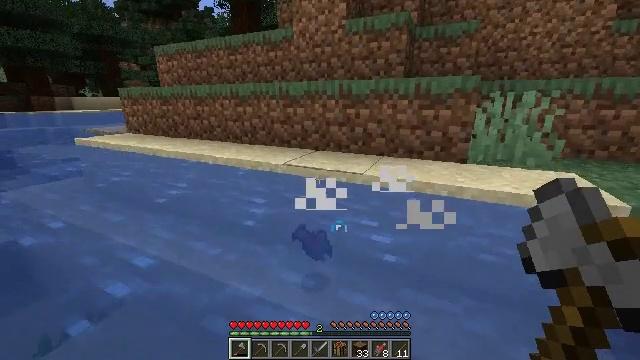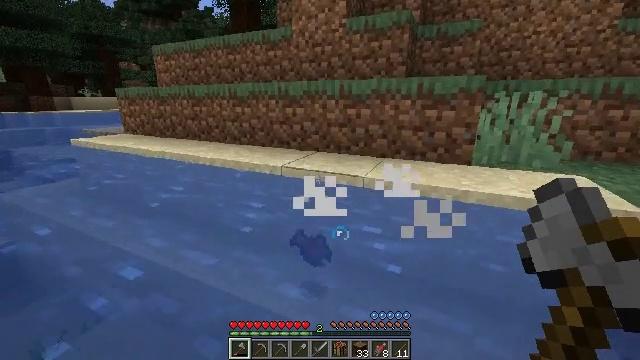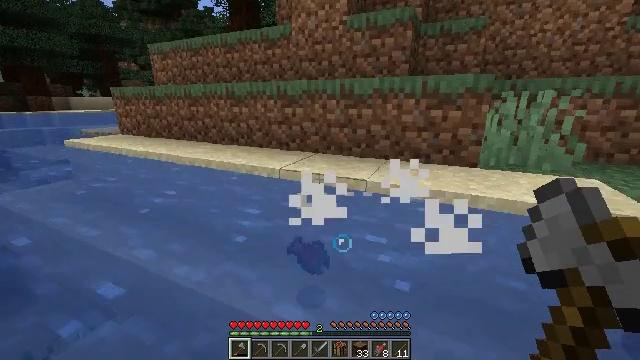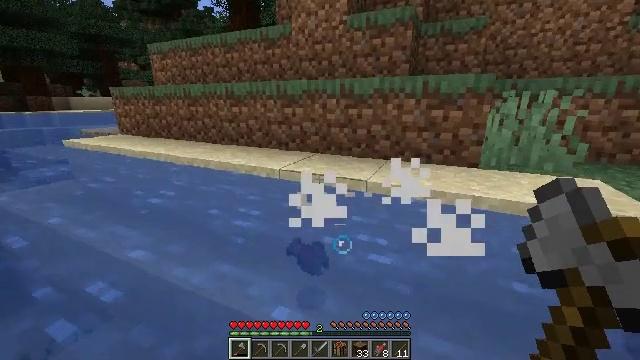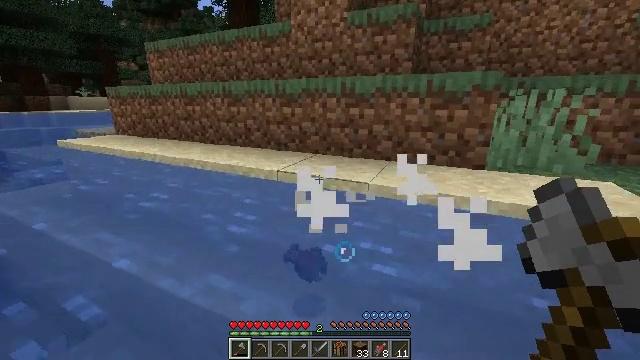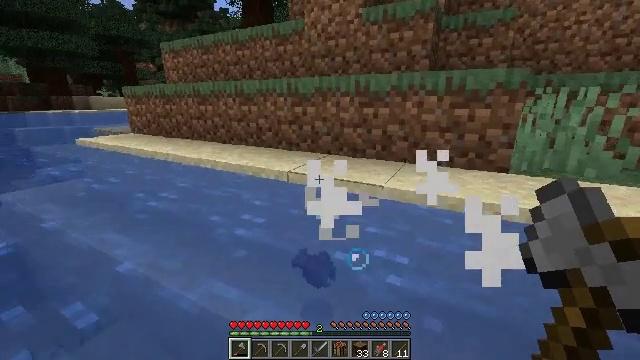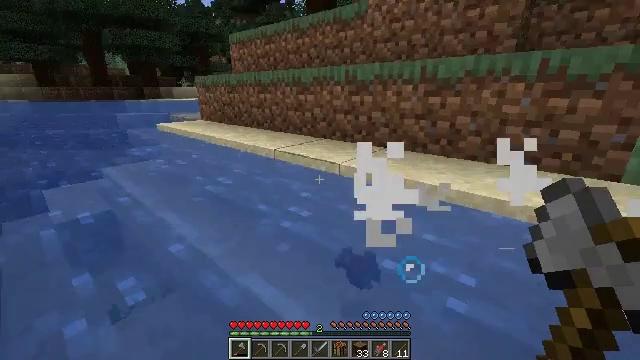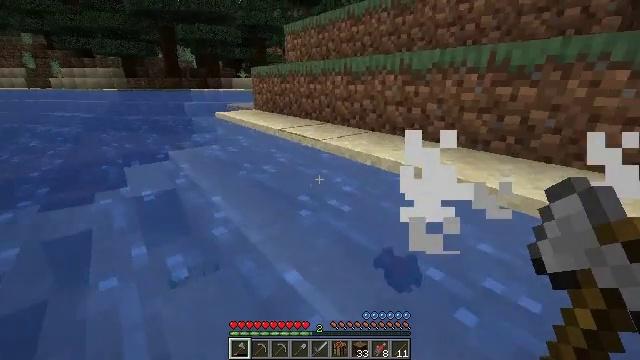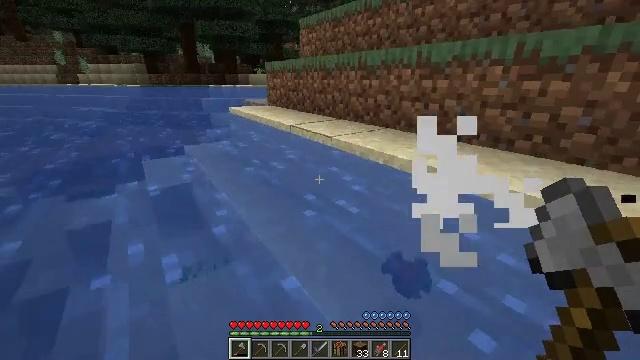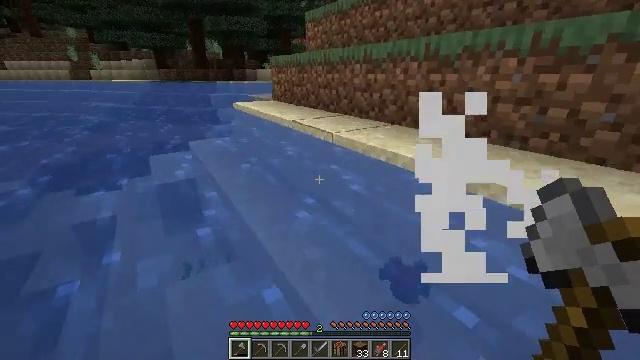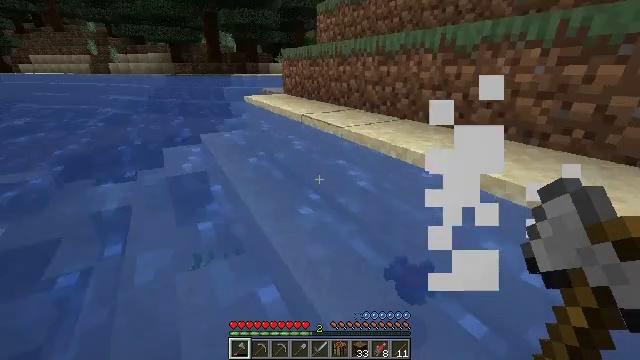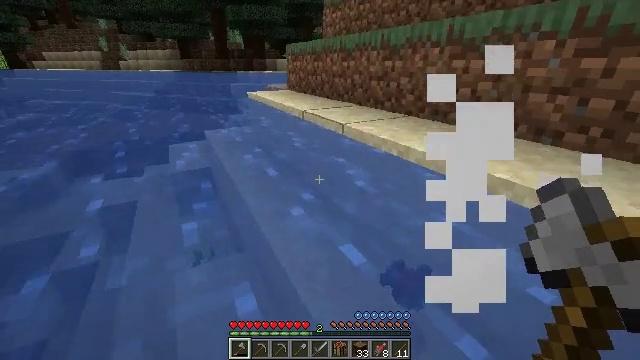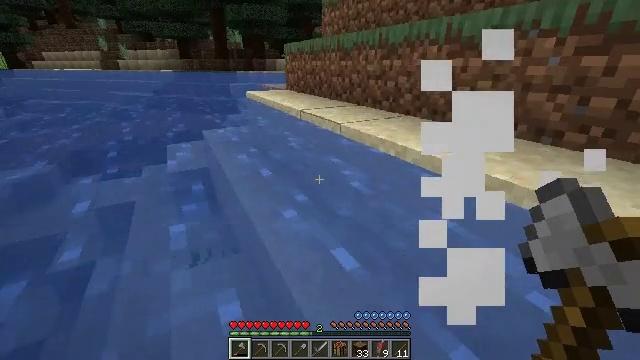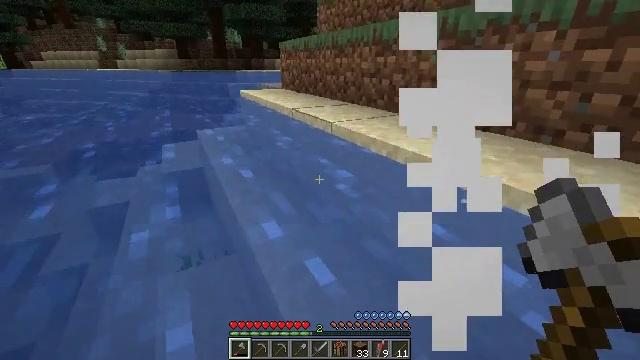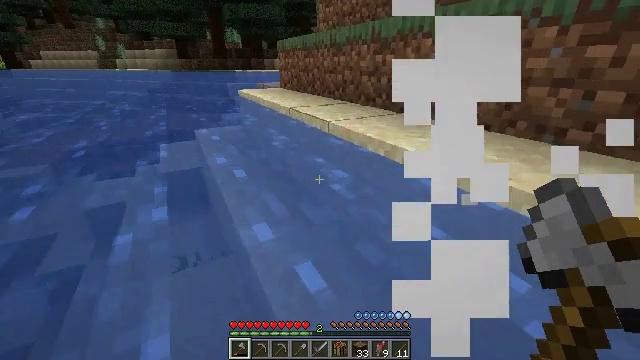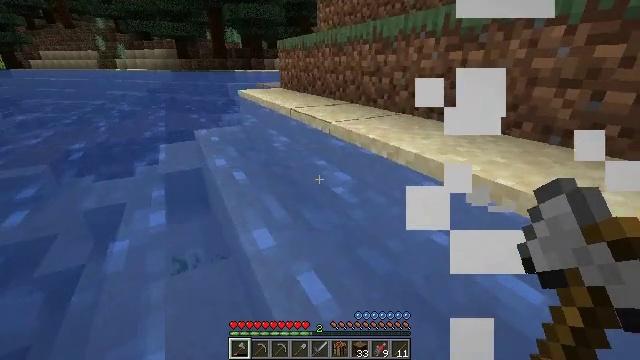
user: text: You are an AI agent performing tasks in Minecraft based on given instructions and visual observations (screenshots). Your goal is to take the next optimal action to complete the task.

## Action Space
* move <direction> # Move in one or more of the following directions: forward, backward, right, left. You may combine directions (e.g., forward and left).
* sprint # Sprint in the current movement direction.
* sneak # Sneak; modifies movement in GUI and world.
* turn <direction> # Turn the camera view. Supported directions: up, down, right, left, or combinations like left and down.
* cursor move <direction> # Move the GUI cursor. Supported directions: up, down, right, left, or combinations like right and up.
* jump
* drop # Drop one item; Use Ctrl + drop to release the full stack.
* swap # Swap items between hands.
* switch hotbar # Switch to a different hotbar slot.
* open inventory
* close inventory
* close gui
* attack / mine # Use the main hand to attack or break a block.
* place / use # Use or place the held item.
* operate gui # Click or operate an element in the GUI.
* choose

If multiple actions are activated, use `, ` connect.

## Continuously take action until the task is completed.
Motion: motion action
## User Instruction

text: Hunt animals.
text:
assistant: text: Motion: move forward
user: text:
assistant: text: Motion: move forward
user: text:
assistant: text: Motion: move forward
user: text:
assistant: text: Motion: move forward
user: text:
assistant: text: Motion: move forward, turn left
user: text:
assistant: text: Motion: move forward, turn left and down
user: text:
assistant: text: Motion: move forward and move right, turn left and down
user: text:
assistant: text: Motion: move forward and move right, turn left
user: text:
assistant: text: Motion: move forward and move right, turn left
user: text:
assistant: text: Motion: move forward and move right, turn left and down
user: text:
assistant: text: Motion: move forward and move right, turn left
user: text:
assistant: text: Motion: move forward and move right
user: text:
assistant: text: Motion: move forward and move right
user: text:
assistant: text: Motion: move forward and move right
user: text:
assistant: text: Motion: move forward and move right, jump
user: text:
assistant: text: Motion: move forward and move right, jump
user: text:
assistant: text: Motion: move forward and move right, turn left, jump
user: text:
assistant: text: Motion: move forward and move right, turn left, jump
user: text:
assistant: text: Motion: move forward and move right, turn left and up, jump
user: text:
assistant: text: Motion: move forward and move right, turn left and up, jump
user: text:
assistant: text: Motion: move forward and move right, turn left, jump
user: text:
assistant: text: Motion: move right, jump
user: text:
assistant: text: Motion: move right, jump
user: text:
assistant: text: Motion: move right, jump
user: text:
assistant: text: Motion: move right, jump
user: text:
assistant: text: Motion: move right, jump
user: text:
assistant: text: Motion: move right, jump
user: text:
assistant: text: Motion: move right, jump
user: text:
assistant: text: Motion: move right, jump
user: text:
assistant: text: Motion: move right, jump